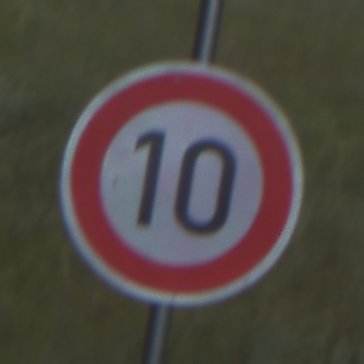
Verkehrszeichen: Geschwindigkeit10
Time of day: Night
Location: Outdoor (Nature)
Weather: PartlyCloudy
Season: NotSpecified
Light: Natural